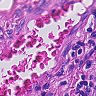
Metastatic tissue present: no